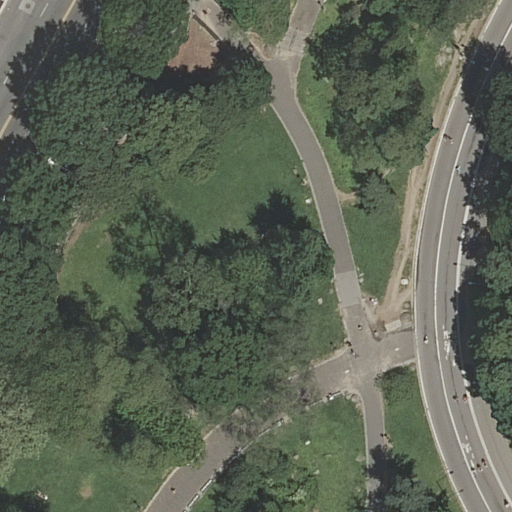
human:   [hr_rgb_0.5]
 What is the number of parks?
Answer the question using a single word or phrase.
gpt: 1

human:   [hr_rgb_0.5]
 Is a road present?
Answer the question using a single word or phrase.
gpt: yes

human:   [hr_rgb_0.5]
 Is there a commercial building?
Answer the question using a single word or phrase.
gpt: no

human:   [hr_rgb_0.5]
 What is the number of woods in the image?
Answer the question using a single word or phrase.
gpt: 1

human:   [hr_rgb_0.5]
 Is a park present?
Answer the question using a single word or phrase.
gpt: yes

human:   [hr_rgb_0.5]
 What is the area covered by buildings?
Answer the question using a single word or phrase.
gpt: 0m2

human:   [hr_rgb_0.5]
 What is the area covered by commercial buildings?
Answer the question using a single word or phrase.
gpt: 0m2

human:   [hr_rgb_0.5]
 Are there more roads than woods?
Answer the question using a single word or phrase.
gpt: yes

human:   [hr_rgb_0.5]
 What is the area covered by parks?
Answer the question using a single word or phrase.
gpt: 3615m2

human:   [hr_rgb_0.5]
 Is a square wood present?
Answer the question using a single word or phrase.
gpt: no

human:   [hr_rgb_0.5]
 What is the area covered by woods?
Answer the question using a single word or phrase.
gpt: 287m2

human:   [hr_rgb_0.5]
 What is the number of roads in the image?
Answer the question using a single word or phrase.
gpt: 11

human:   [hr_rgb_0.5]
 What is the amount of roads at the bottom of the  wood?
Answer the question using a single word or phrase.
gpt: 5

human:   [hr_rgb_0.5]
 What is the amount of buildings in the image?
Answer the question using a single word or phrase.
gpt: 0

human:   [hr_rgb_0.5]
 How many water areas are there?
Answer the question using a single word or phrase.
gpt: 0

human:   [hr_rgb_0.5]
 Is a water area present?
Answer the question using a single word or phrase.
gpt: no

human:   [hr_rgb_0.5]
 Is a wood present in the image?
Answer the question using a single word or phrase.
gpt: yes

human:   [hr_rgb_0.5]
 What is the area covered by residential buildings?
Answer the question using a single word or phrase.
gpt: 0m2

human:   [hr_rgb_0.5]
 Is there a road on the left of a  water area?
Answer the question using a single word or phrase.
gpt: no

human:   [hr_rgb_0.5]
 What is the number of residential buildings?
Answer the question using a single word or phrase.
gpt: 0

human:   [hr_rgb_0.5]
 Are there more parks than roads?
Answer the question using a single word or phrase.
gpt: no

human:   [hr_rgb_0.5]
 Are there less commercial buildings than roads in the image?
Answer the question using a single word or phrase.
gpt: yes

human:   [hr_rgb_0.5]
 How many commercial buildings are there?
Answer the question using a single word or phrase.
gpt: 0

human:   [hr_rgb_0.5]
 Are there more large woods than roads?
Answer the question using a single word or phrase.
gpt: no

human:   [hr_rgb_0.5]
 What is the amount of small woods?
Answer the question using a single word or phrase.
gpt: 0

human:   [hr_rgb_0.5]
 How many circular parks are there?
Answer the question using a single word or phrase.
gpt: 0

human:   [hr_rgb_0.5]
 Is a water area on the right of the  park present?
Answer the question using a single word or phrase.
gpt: no

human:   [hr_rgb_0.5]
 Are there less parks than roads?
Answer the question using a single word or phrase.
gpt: yes

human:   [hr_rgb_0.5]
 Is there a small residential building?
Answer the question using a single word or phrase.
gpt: no

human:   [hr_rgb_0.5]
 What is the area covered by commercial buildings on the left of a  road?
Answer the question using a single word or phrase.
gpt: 0m2

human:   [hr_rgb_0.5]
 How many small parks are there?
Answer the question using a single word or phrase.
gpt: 0

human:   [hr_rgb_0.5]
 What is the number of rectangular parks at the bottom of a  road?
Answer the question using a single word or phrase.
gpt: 0

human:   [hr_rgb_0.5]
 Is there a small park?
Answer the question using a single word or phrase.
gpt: no

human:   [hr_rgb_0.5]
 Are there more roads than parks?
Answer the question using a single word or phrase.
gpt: yes

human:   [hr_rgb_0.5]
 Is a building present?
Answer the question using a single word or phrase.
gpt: no

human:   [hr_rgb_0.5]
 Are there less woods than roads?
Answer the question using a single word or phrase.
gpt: yes

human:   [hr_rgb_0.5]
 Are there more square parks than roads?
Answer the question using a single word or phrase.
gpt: no

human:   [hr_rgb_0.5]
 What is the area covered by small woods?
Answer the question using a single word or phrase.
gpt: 0m2

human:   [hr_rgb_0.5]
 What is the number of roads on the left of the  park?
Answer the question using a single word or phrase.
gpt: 11

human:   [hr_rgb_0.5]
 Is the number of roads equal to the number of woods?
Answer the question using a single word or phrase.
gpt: no

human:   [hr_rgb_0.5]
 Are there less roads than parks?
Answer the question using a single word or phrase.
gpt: no

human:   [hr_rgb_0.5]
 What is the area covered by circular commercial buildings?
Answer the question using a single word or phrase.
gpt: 0m2

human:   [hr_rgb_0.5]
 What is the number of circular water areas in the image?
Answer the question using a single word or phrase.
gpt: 0

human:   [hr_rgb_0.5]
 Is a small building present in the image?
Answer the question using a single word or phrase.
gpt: no

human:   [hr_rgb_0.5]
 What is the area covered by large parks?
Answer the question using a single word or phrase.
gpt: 3615m2

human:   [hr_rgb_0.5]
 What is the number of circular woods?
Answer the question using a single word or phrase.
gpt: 0

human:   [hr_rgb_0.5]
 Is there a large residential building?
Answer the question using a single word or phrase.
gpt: no

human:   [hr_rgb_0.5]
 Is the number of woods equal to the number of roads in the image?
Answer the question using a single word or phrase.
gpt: no

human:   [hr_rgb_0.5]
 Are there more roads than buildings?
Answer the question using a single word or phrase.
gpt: yes

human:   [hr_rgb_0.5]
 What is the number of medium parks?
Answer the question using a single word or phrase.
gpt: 0

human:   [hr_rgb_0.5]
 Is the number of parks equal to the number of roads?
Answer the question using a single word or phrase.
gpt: no

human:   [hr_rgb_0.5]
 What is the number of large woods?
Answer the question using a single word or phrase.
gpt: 0

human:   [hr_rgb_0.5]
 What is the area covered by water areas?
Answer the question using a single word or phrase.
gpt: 0m2

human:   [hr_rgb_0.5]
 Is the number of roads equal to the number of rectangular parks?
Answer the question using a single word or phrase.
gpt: no

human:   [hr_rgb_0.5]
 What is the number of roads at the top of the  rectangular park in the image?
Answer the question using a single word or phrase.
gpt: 0

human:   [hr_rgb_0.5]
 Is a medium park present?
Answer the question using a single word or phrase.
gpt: no

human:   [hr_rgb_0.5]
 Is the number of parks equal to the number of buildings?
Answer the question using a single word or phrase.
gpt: no

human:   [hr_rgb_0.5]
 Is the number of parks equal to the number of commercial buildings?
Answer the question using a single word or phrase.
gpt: no

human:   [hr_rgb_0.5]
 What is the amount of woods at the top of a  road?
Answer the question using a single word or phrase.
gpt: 0

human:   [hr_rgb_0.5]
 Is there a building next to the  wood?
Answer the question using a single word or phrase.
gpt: no

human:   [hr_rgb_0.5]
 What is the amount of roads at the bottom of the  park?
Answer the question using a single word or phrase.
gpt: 11

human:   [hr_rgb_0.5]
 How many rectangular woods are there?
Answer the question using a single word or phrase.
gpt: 0

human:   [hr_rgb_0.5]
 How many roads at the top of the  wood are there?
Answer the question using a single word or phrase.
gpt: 3

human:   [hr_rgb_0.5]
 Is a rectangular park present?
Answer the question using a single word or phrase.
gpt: yes